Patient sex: F
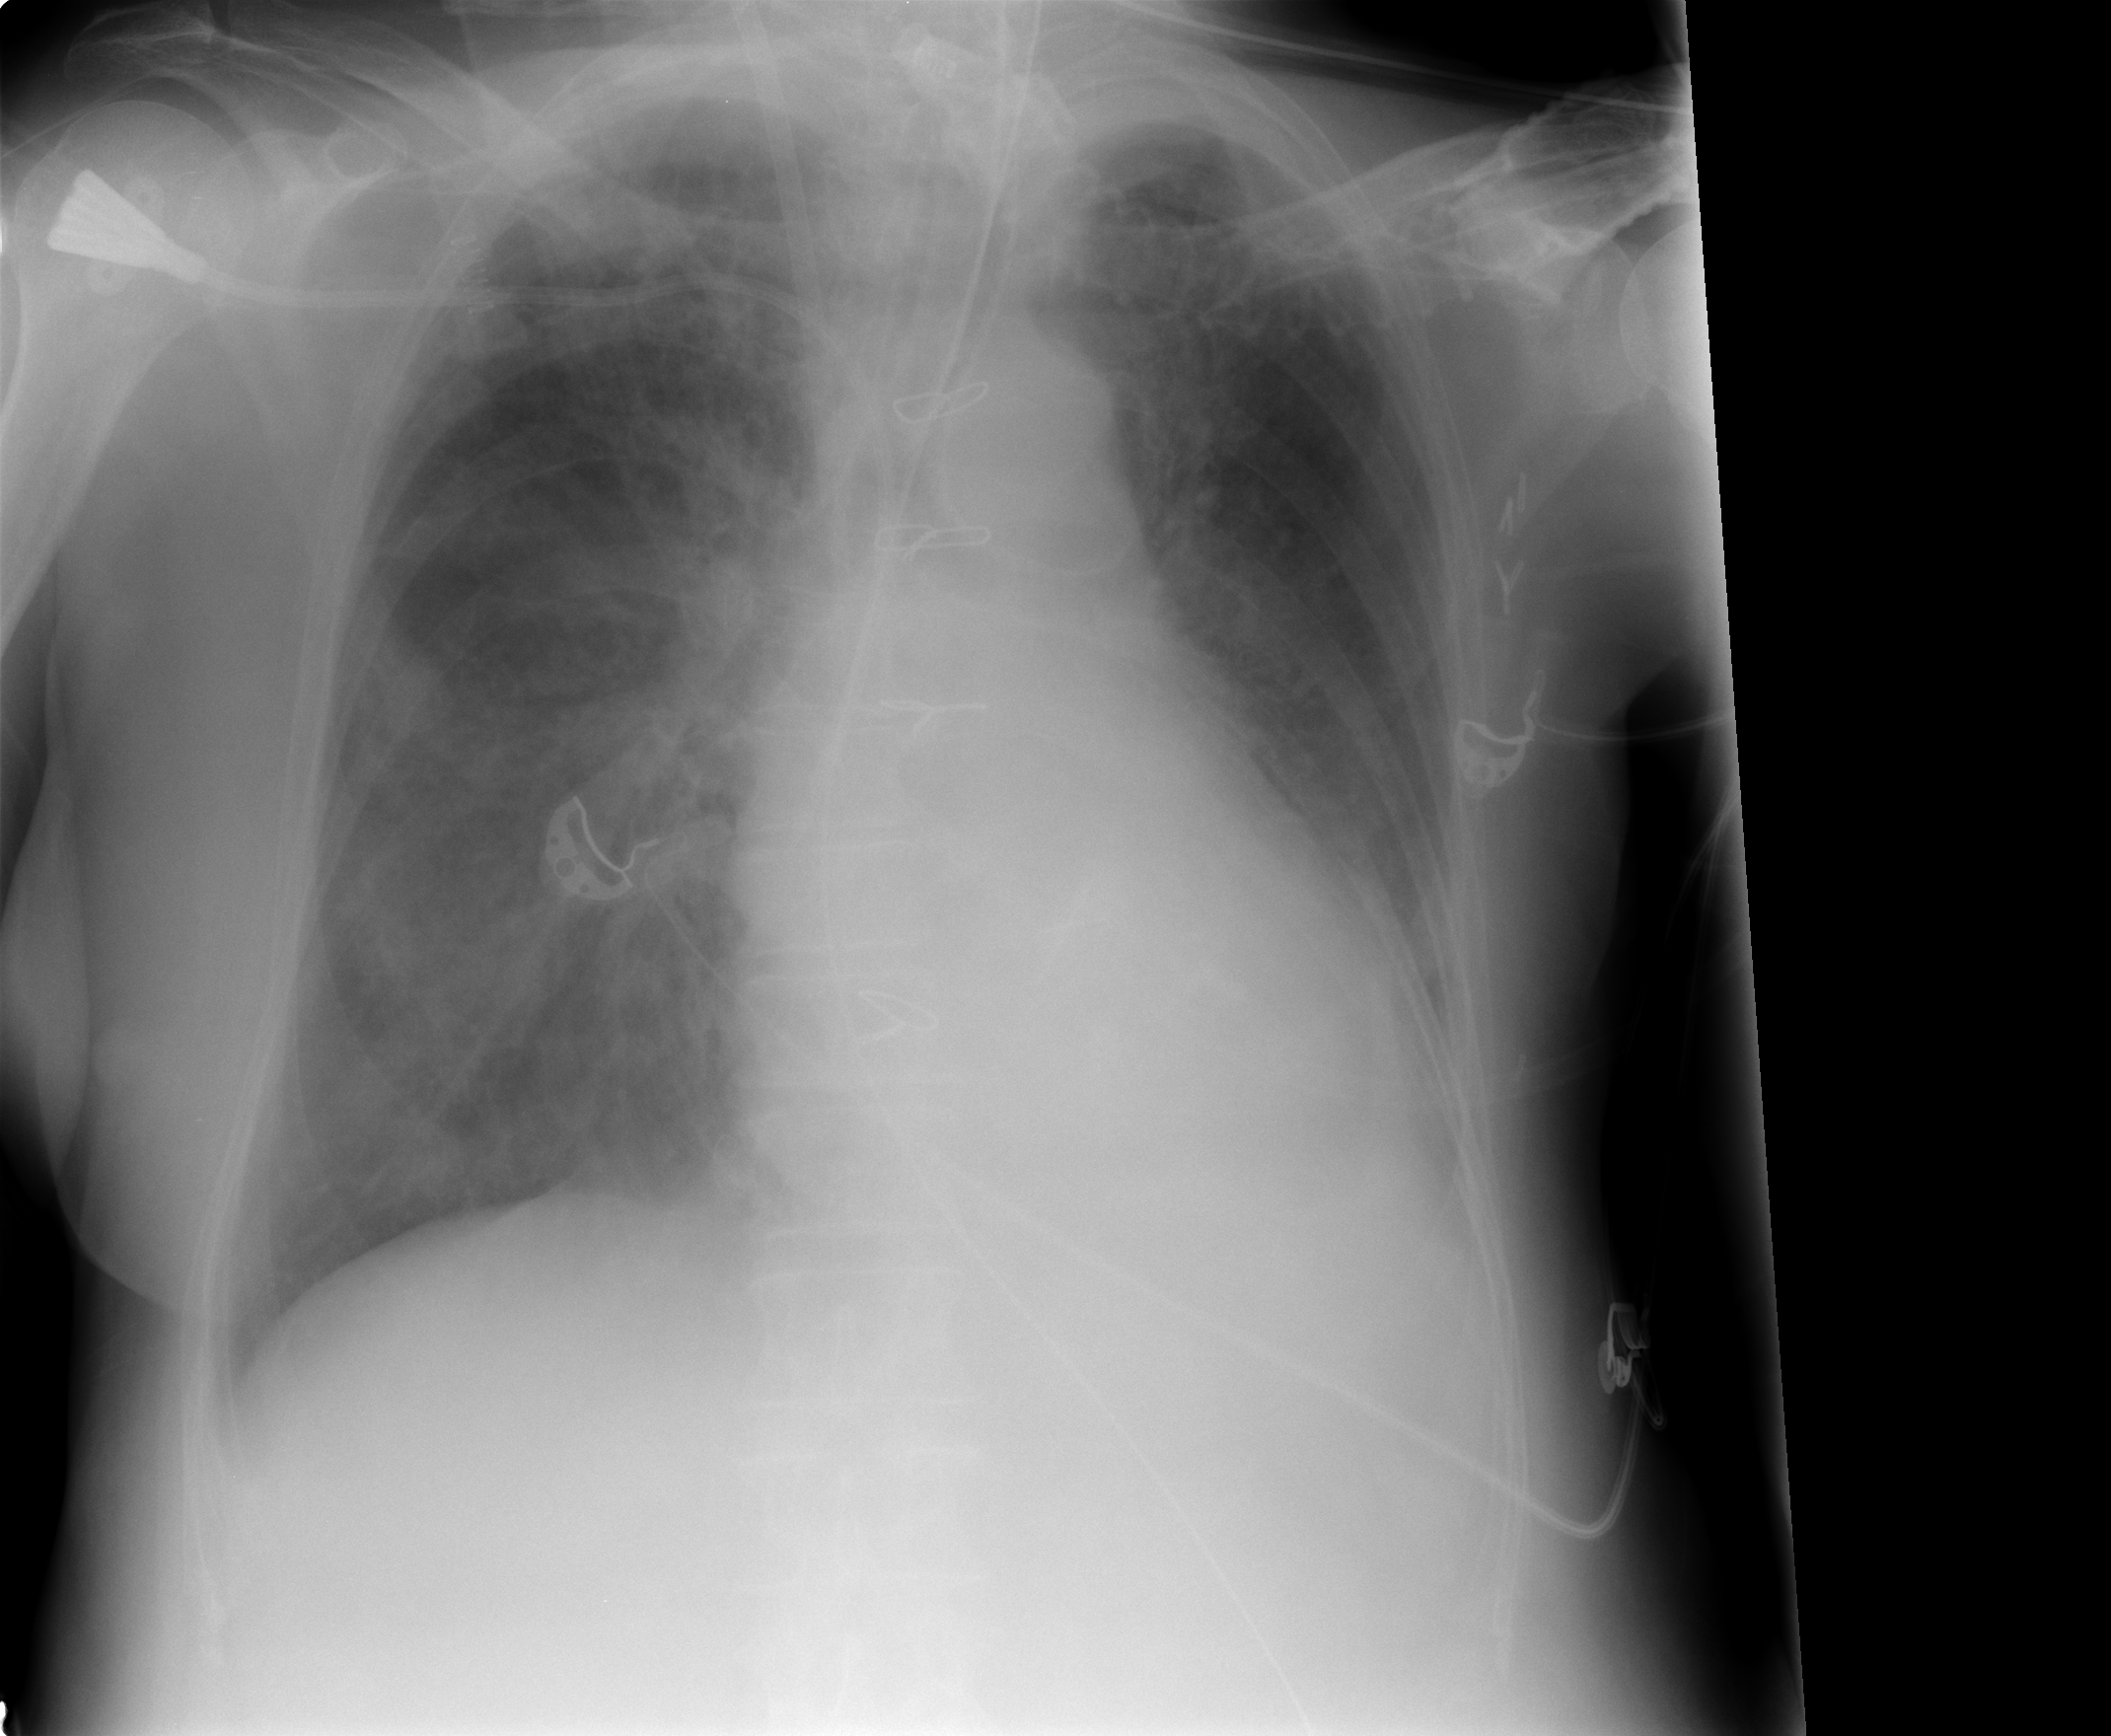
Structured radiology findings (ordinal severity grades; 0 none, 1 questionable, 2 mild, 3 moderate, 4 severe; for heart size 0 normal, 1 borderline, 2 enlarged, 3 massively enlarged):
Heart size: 1
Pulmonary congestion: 2
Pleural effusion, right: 0
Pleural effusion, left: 0
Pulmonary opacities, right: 2
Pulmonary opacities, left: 2
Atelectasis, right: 0
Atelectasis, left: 0